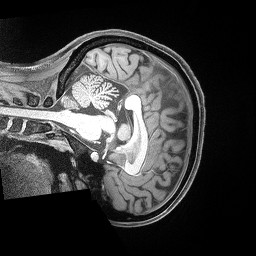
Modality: T1w
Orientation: sagittal
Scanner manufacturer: siemens
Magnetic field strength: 3 T
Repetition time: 2.53 s
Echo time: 0.00169 s